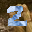
Label: 2